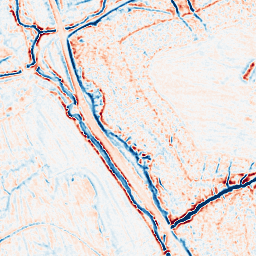
Category: edge_preserving
Decomposition family: bilateral
Decomposition parameters: d: 9
sigma_color: 25
sigma_space: 50
Upsampling method: linear_exact
Upsampling parameters: scale: 2
Upsampling scale: 2